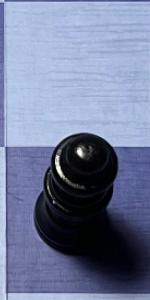
Label: Queen_Black